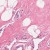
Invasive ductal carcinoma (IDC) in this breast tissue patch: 0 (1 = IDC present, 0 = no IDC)